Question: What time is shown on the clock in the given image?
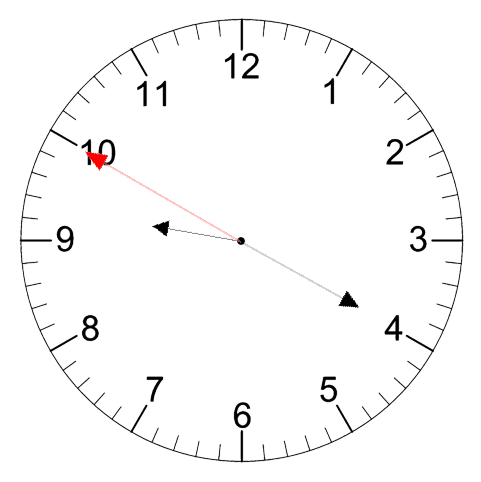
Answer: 09:19:50